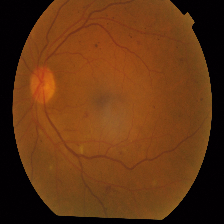
Diabetic retinopathy grade: Proliferative DR